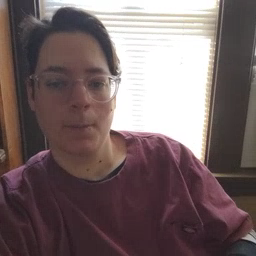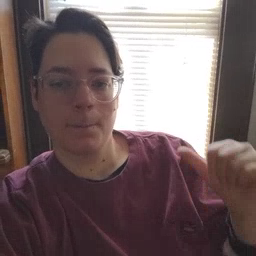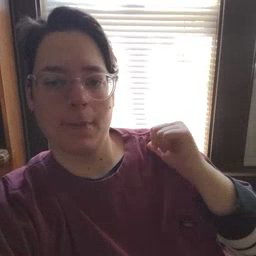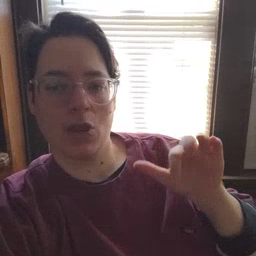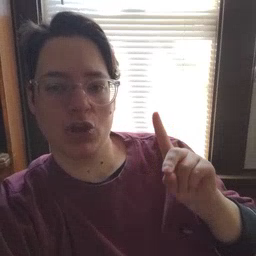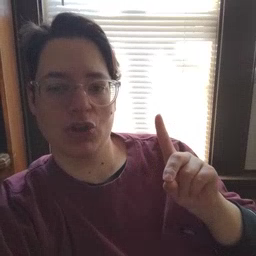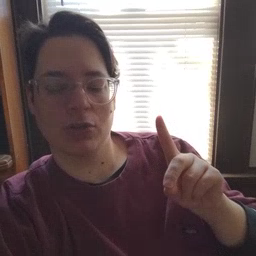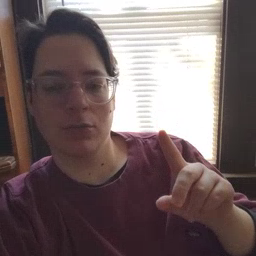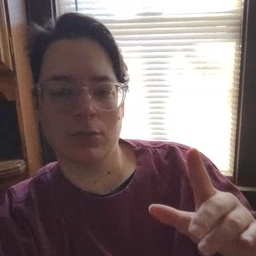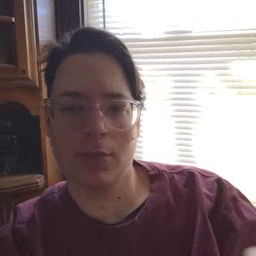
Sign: backyard